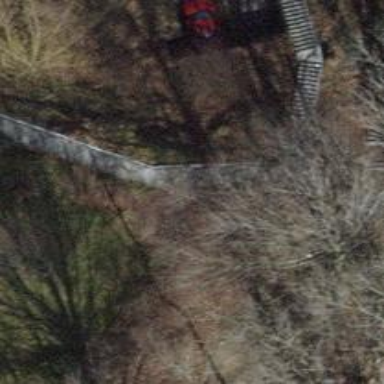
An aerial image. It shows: Road with steps.